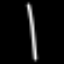
Label: line